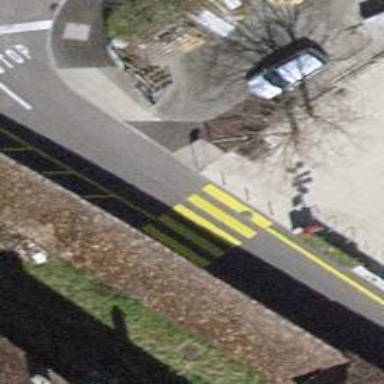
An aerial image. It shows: Uncontrolled zebra crossing with notable zebra markings.